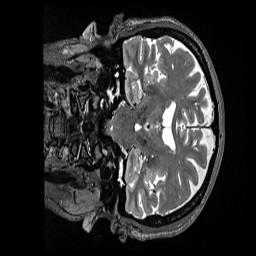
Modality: T2w
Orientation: coronal
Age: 59
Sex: female
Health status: ill
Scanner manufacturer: siemens
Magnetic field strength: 3 T
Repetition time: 3.2 s
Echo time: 0.564 s